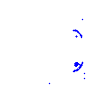
Particle: pion